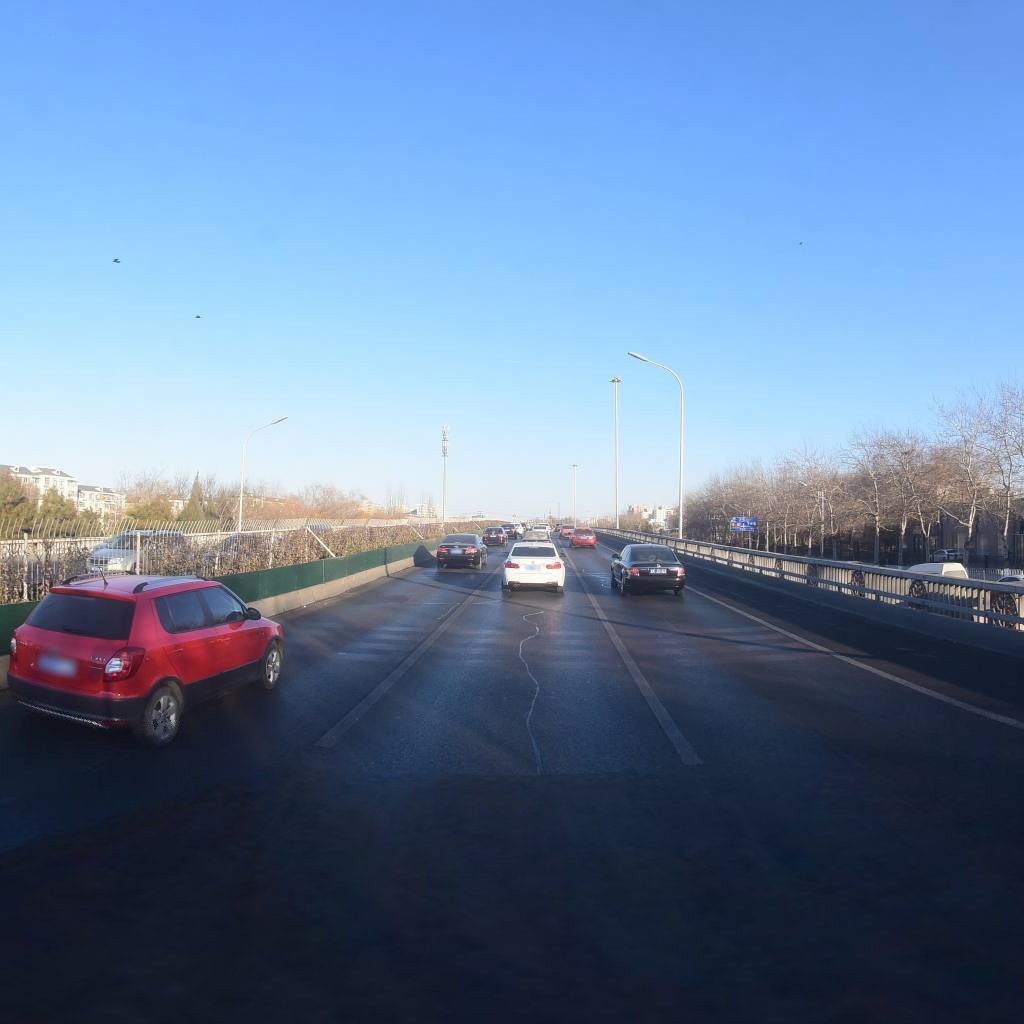
Region: Dongcheng
Road damage annotations: longitudinal patch, transverse patch, longitudinal patch